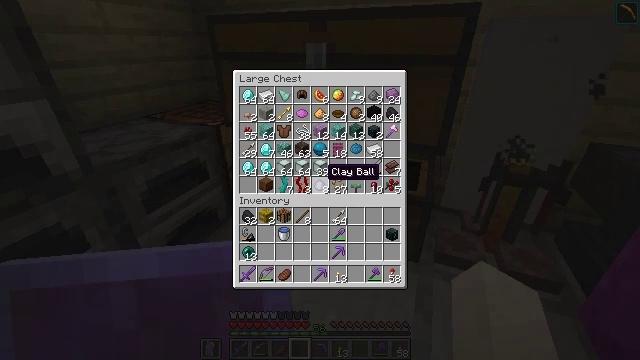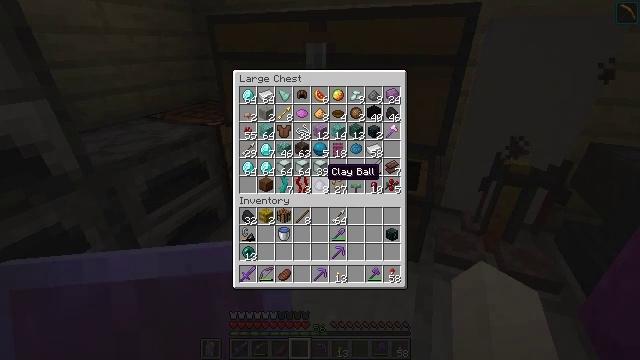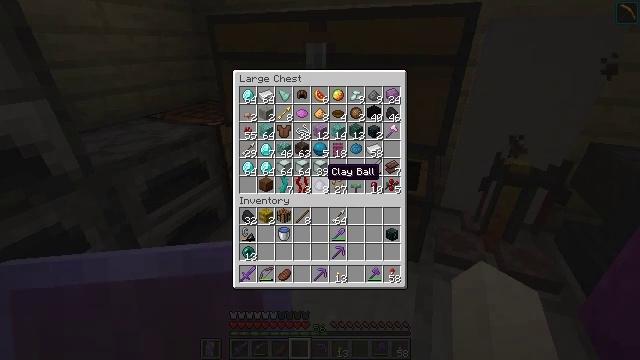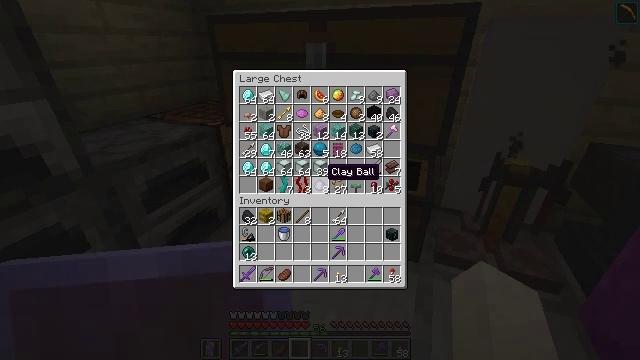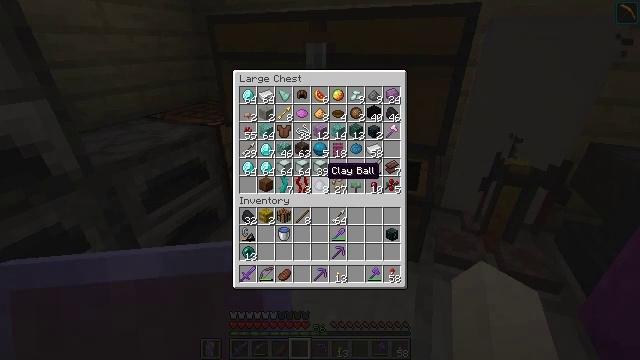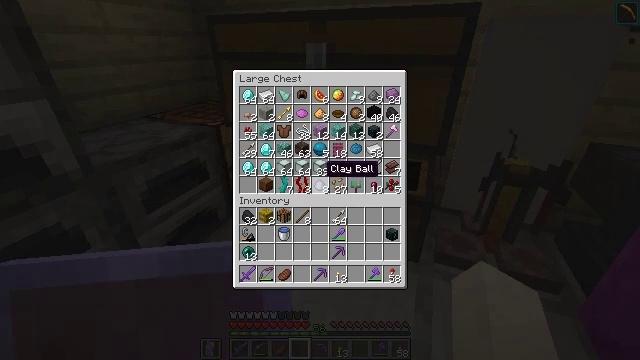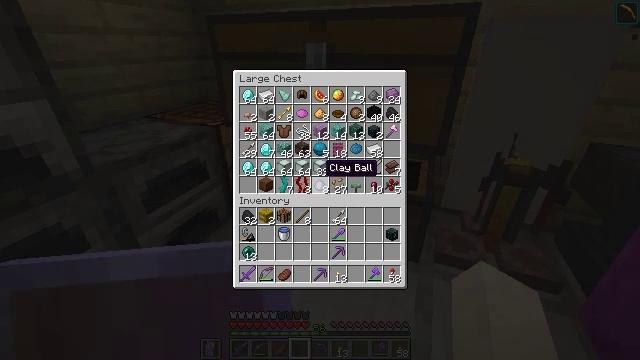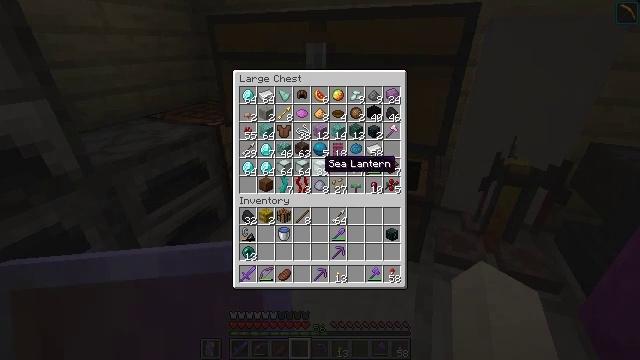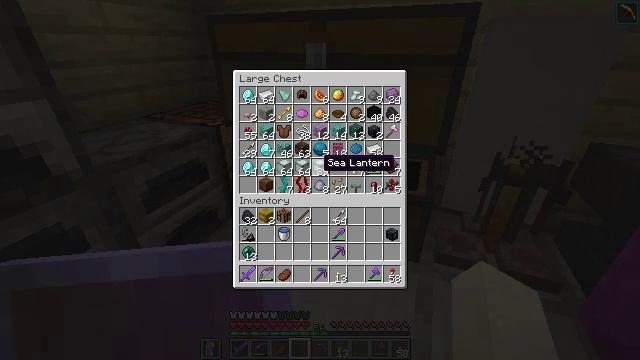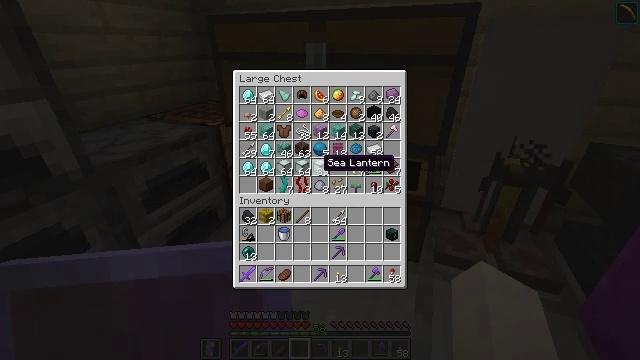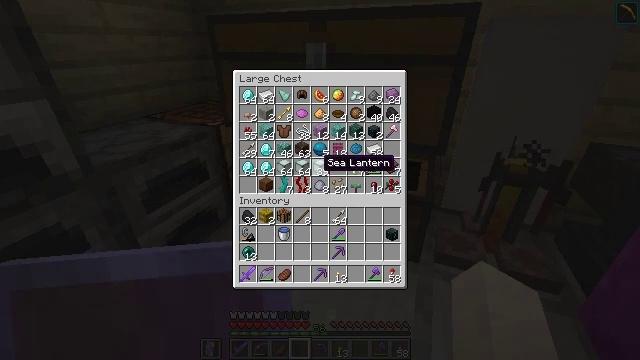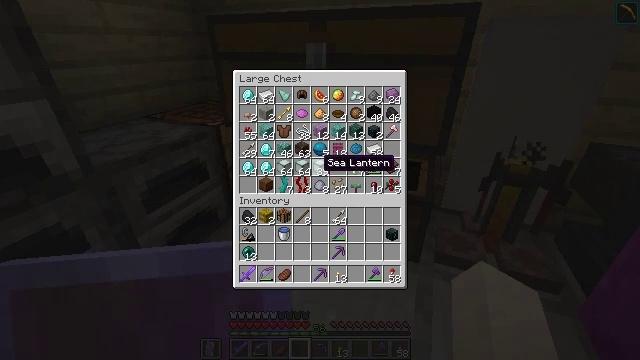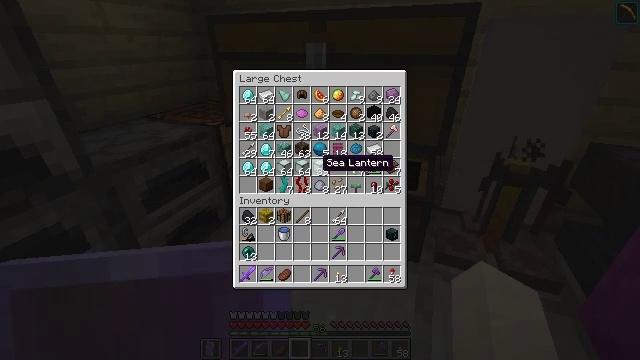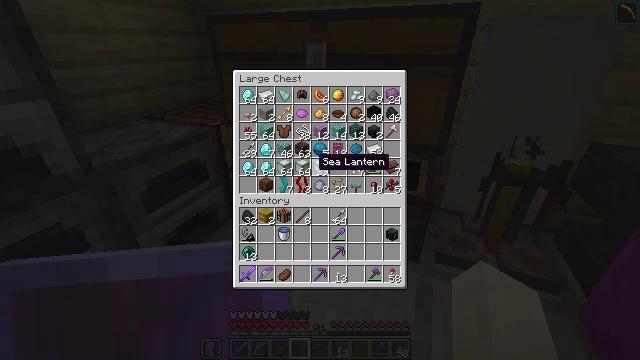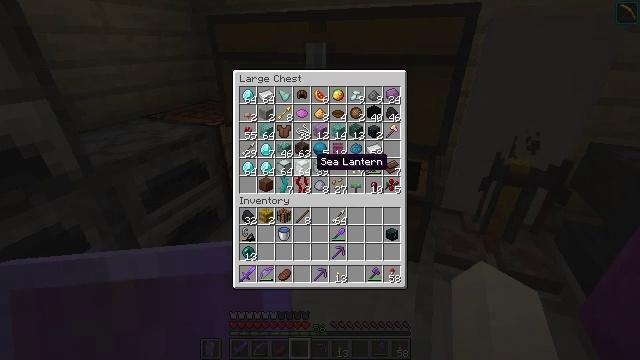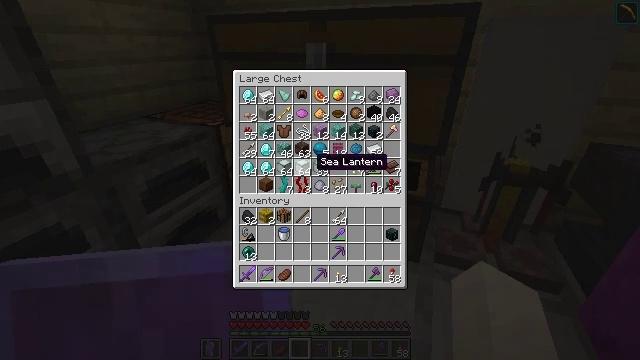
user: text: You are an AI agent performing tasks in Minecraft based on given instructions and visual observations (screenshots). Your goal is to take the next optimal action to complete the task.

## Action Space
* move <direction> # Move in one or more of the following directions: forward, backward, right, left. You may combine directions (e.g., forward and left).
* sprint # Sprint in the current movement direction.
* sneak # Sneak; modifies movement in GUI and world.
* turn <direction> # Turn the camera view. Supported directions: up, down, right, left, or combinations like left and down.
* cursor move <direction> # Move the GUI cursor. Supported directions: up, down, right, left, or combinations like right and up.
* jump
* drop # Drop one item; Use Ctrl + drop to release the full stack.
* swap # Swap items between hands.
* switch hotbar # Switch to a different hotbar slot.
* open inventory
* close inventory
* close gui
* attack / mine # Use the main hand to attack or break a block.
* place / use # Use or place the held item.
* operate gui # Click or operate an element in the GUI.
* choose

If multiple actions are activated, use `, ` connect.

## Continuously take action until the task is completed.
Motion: motion action
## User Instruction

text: Pick up the green carpet.
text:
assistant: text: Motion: no_op
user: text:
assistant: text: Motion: no_op
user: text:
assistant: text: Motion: no_op
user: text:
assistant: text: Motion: sneak
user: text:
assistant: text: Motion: sneak
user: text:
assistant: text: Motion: sneak
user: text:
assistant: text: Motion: sneak
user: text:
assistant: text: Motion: sneak
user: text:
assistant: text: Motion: sneak
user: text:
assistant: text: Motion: sneak
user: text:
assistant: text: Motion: sneak
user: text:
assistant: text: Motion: sneak
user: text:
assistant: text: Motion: sneak
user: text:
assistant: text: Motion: sneak
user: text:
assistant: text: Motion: sneak
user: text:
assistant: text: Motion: sneak
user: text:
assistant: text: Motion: sneak
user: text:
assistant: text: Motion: sneak
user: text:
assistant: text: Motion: sneak
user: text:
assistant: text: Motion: sneak
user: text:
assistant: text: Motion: sneak
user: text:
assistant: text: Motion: sneak
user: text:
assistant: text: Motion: sneak
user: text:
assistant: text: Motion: sneak, attack / mine
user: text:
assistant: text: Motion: sneak, attack / mine
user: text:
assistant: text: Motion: sneak, attack / mine
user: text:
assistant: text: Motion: sneak
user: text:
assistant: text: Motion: sneak
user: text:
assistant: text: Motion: sneak
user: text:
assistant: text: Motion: sneak